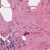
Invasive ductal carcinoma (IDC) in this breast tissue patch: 0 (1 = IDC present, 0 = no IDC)